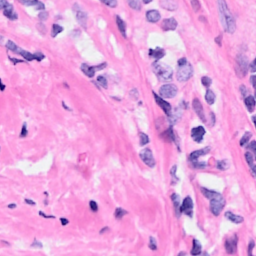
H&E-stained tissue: Breast